Question: My 'ToolStrip' covers my 'TabControl'. I have played with the docking and anchoring but cannot figure out how to stop this.
My 'TabControl' has 'Dock' set to 'Fill'.
Whatever my 'ToolStrip' has 'Dock' set to, it still covers the 'TabControl'

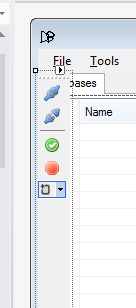
Answer: I had to use a 'ToolStripContainer' control, and then put the 'TabControl' within the 'ContentPanel' of the 'ToolStripContainer' and the 'ToolStrip' in the 'TopToolStripPanel' of the 'ToolStripContainer'.
As a note, once the 'ToolStrip' was in the 'TopToolStripPanel', I had to use the keyboard keys to move its position left and right as using the mouse kept placing the 'ToolStrip' out of the 'TopToolStripPanel'.
Also, using the 'View - Other Windows - Document Outline' as LarsTech suggested was a HUGE help is placing the 'ToolStrip' and 'TabControl' within the 'ToolStripContainer'